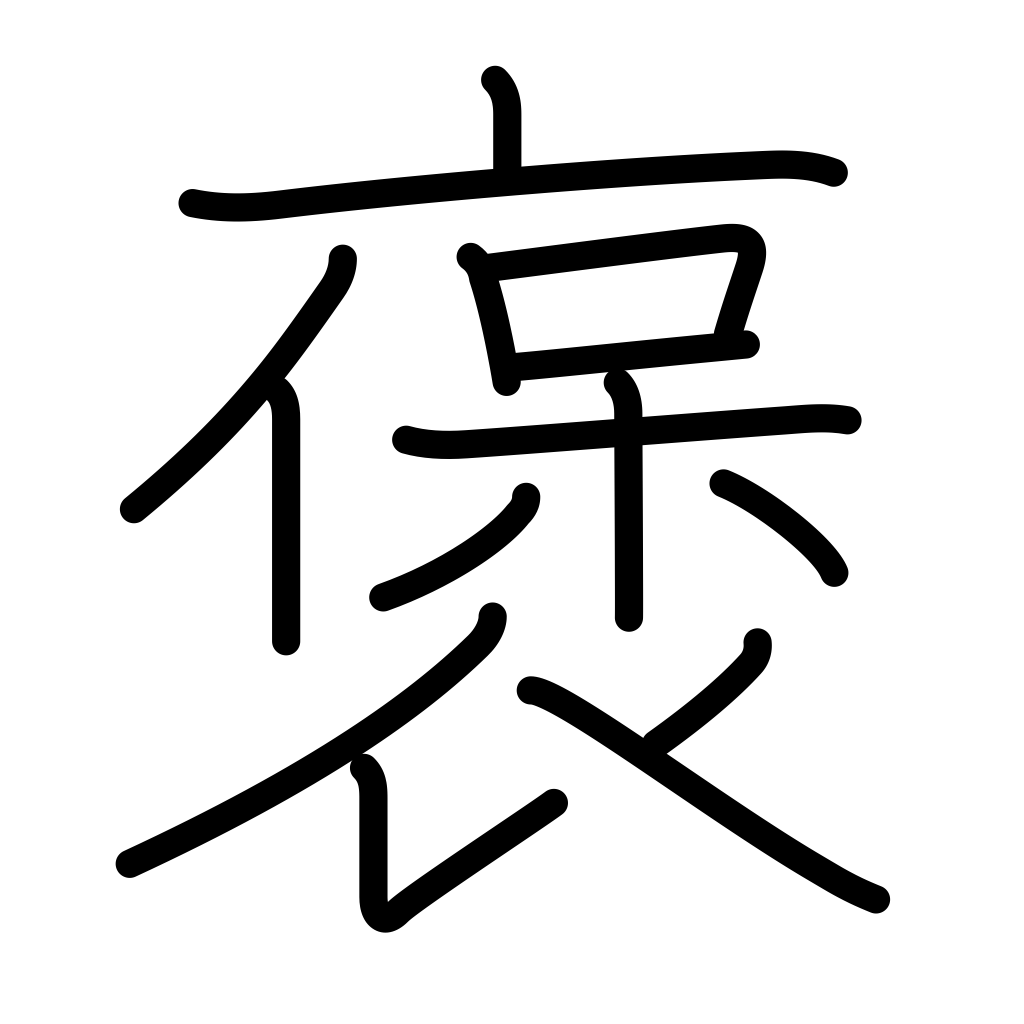
Meaning: praise, extol